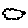
Label: cloud